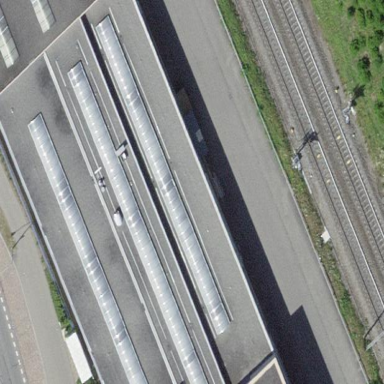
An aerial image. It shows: Industrial building.